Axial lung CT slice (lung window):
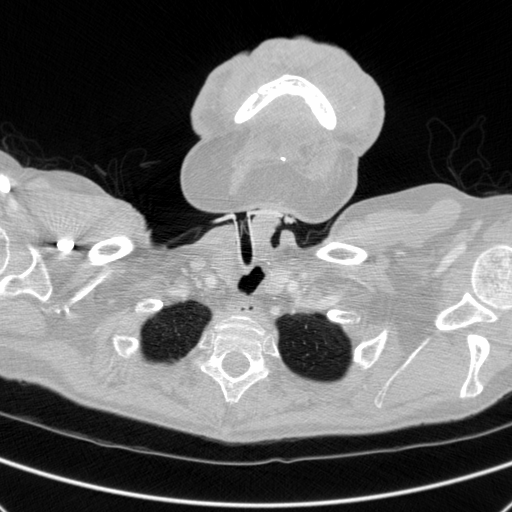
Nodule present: no